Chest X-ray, AP view. Patient: 27 years old, sex F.
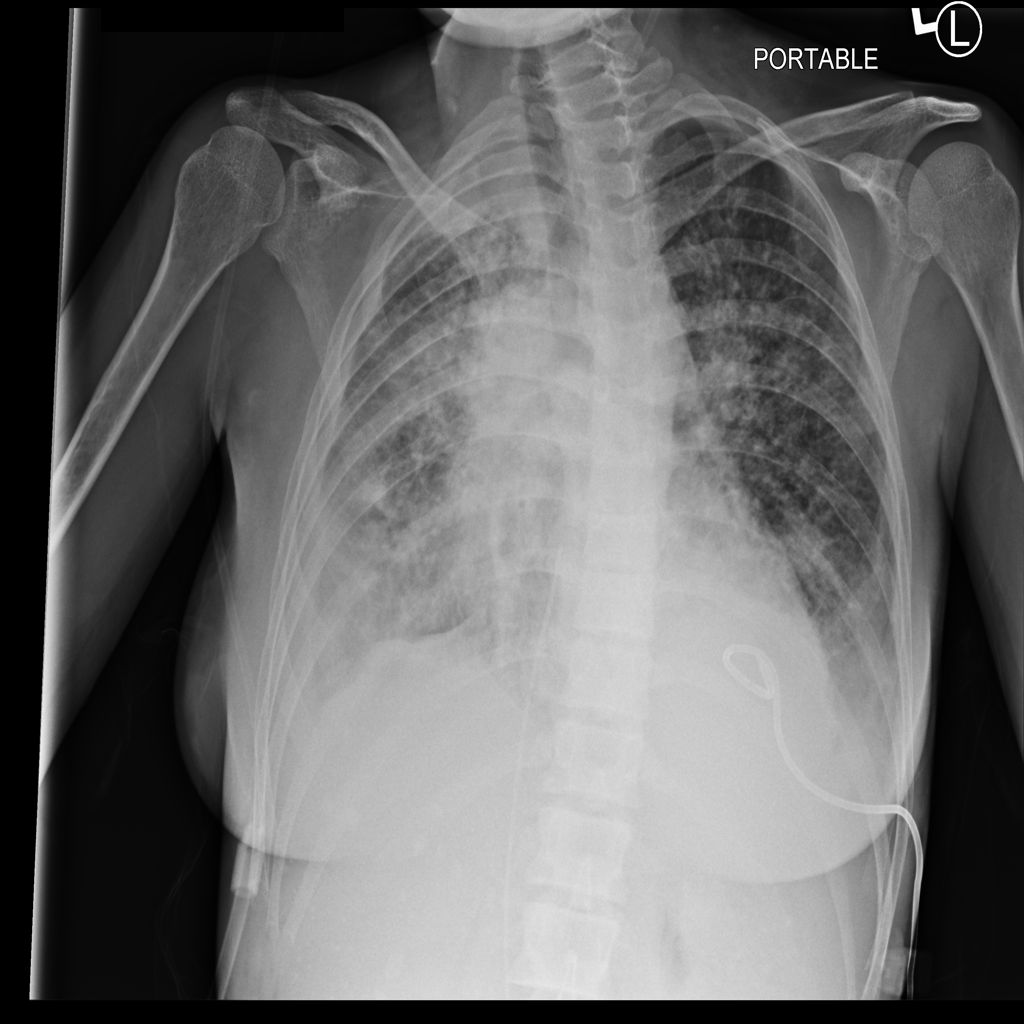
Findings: Pleural_Thickening